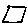
Label: square